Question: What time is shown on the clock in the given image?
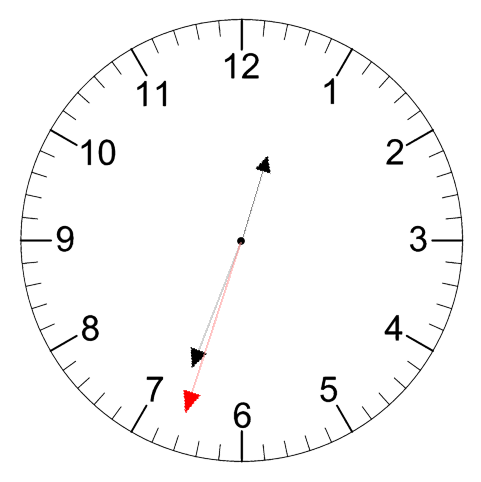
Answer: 12:33:33